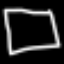
Label: square